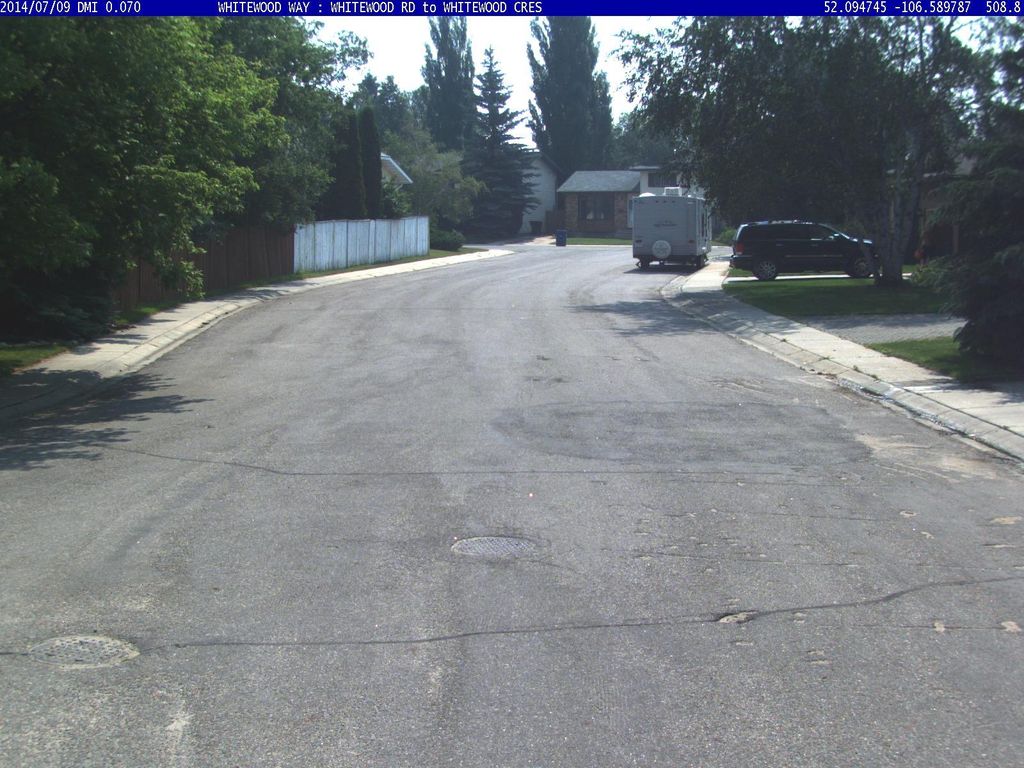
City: saskatoon